Question: Content needs to be able to scroll behind it in the concave area and not be obscured. Specifically, I'm trying to create this:

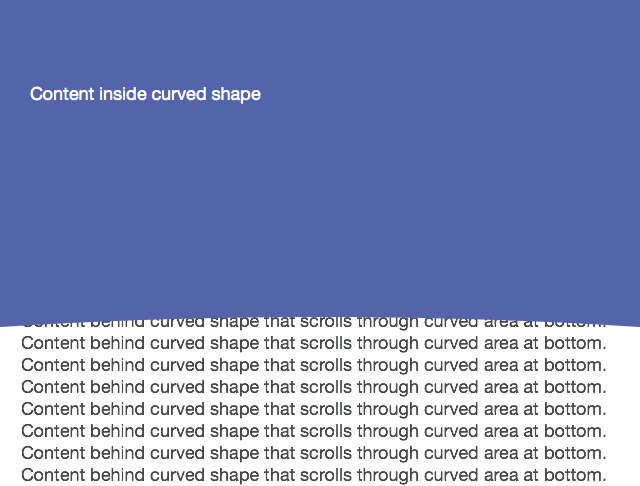
Answer: For a transparent background, you can use box-shadows :
<URL>
The point of this technique is to use a pseudo element with box-shadows and a transparent backcground to see through it. The pseudo element is abolutely positioned and has a much larger width than the container in order to (with the help of border radius) give a smooth inset curve to the bottom of the div.
To make it simple :
The z-index values allow the content of the div to be dispayed over the shadow.
****** EDIT *************************
With content scolling behind the shape, you can see this <URL>
---
'''
html,body{
height:100%;
margin:0;
padding:0;
background: url('http://lorempixel.com/output/people-q-c-640-480-1.jpg');
background-size:cover;
}
div {
background:none;
height:50%;
position:relative;
overflow:hidden;
z-index:1;
}
div:after {
content:'';
position:absolute;
left:-600%;
width:1300%;
padding-bottom:1300%;
top:80%;
background:none;
border-radius:50%;
box-shadow: 0px 0px 0px 9999px teal;
z-index:-1;
}
'''
'''
<div>content</div>
'''